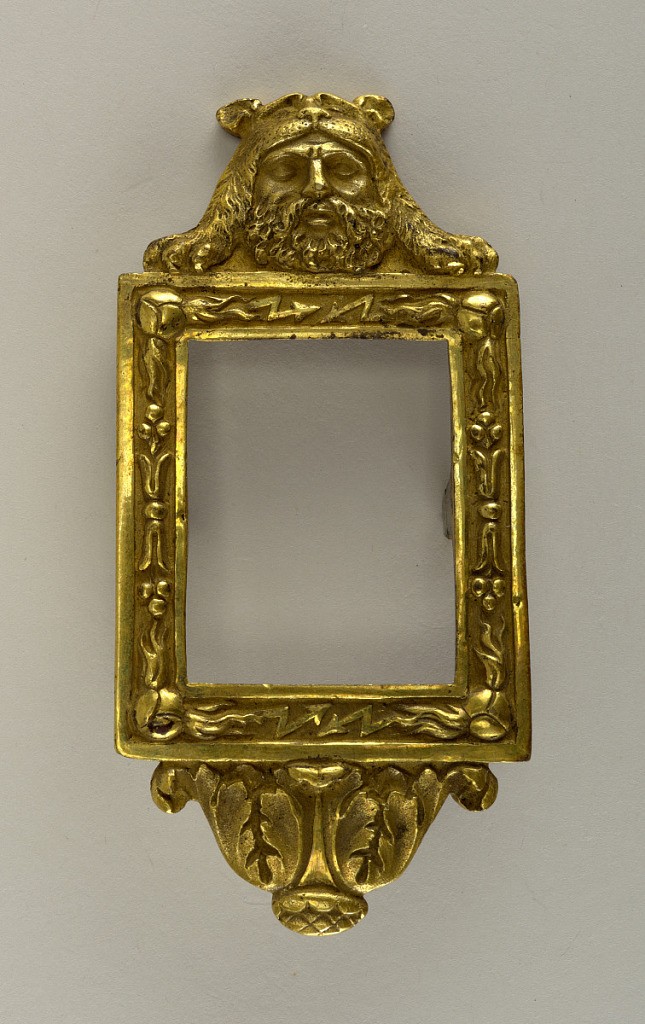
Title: Frame
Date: early 19th century
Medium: Brass
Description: Vertical, rectangle opening with raised ornament including balls of fire and shafts of lightening. At top, Hercules with lion skin. Below, an acanthus pendant terminating in a cone. Two prongs at back.